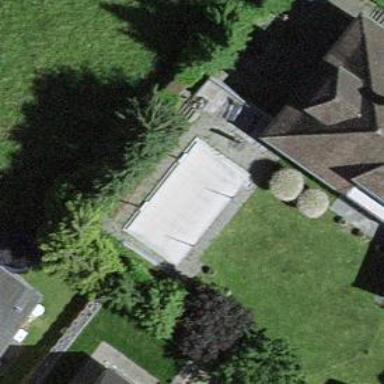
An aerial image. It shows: Swimming pool located in leisure land.